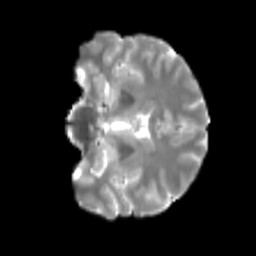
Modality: T2w
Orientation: coronal
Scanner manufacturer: siemens
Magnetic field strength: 3 T
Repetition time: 4 s
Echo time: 0.0594 s